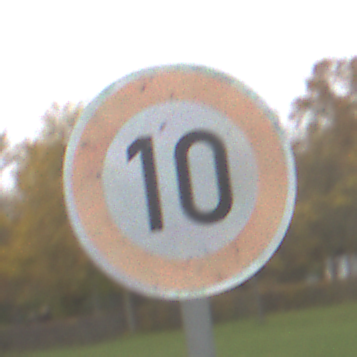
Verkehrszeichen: Geschwindigkeit10
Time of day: Midday
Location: Outdoor (Suburban)
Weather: Overcast
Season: NotSpecified
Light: Natural